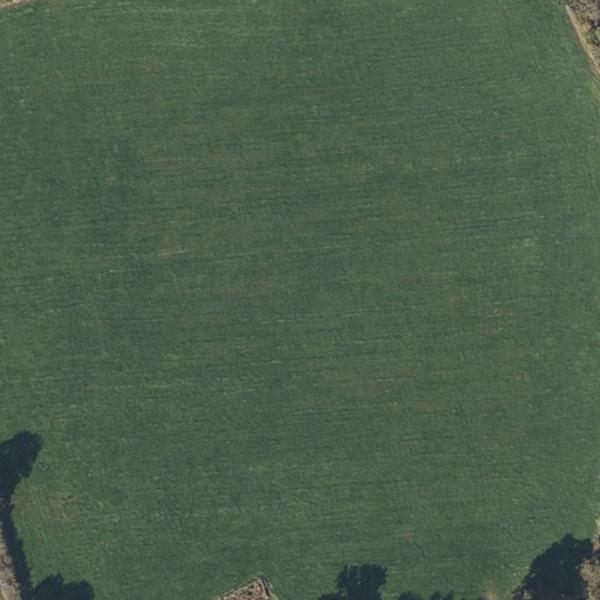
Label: Meadow